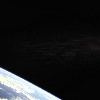
Label: space